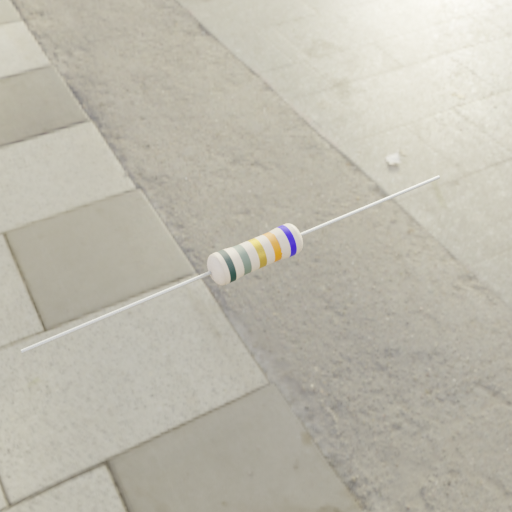
Resistor colour bands (in order): black, gray, gold, orange, blue